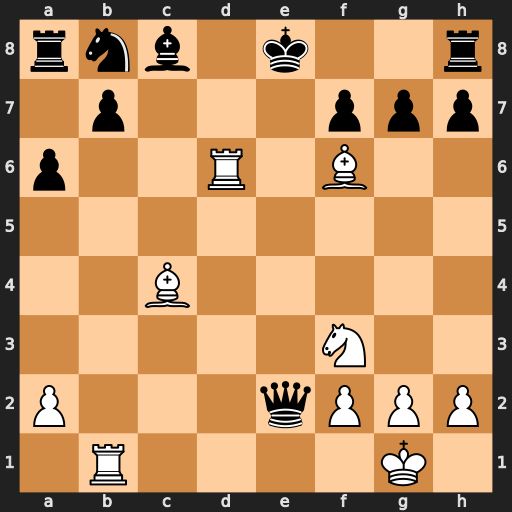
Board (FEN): rnb1k2r/1p3ppp/p2R1B2/8/2B5/5N2/P3qPPP/1R4K1
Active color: w
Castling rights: kq
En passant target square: -
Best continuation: Rd8#